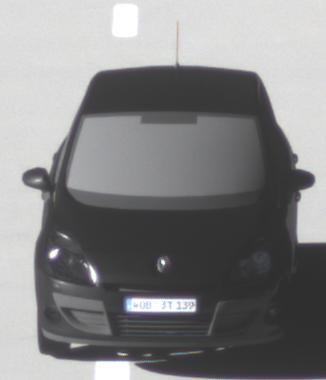
Make: Renault
Model: Scénic 1.6 16V 110
Detailed model: Scénic (III)
Model produced from: 2009/06
Model produced until: 2010/08
Doors: 5
Color: black
Road condition: dry road
Daytime: morning or afternoon
Contrast: high contrast